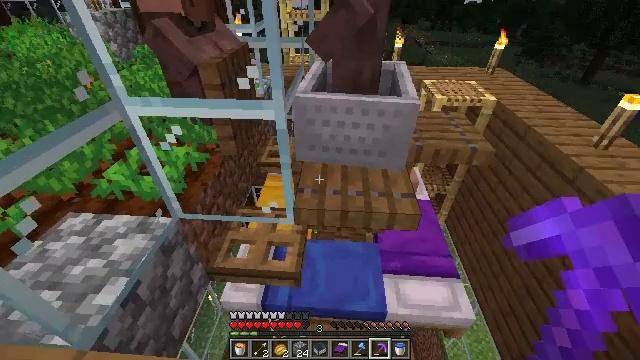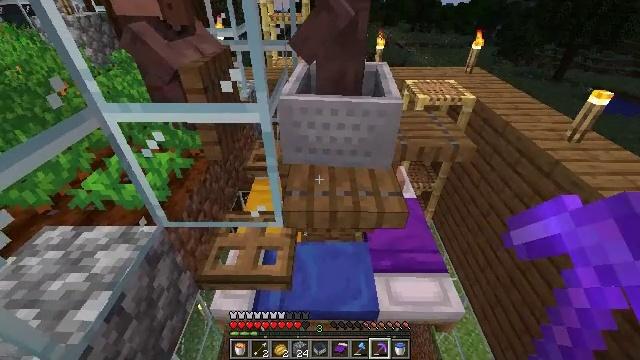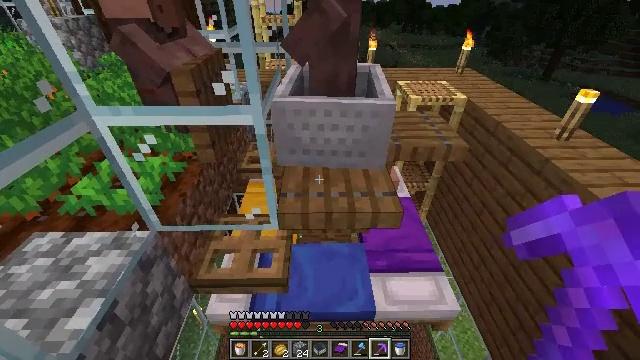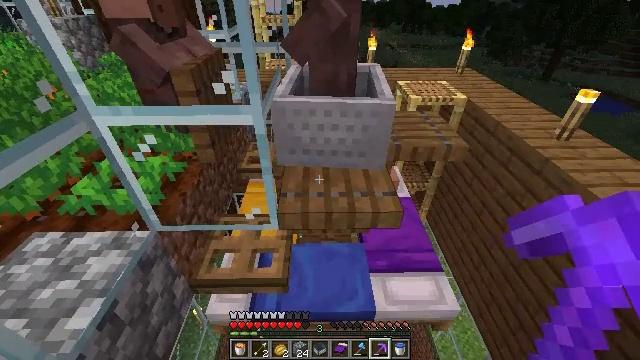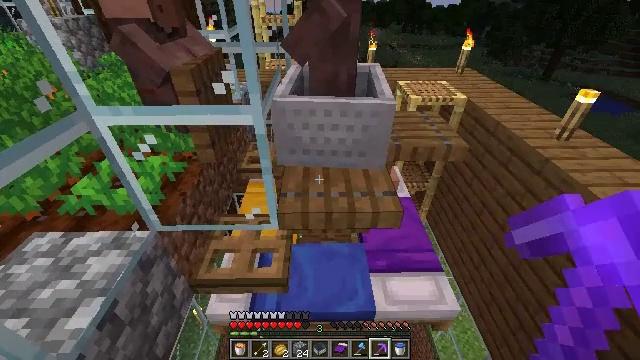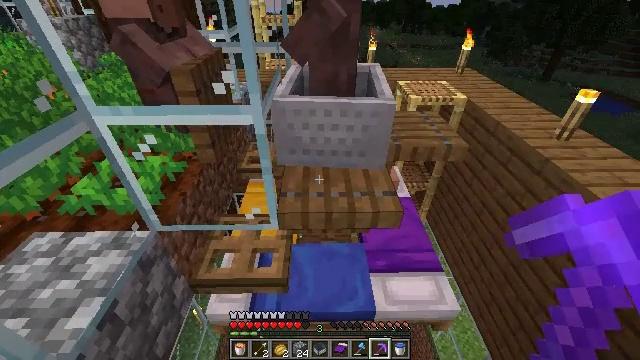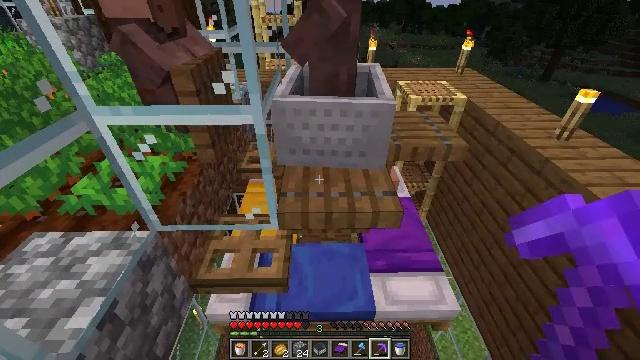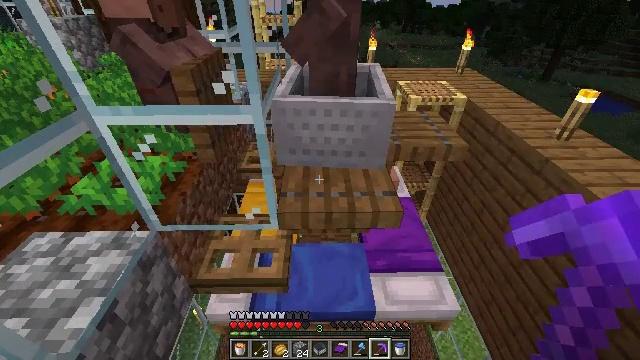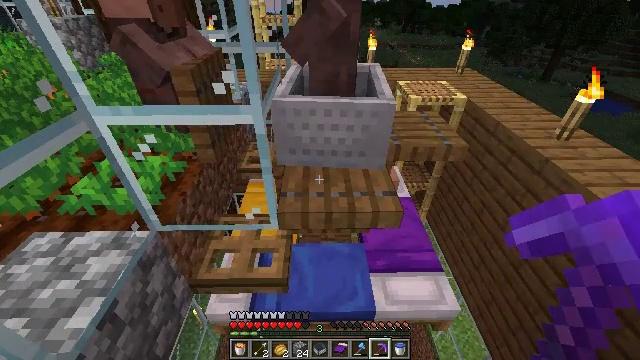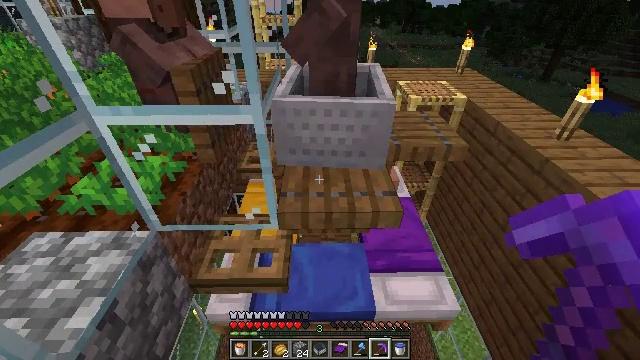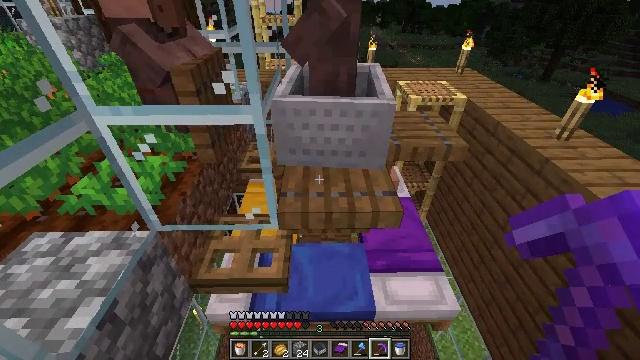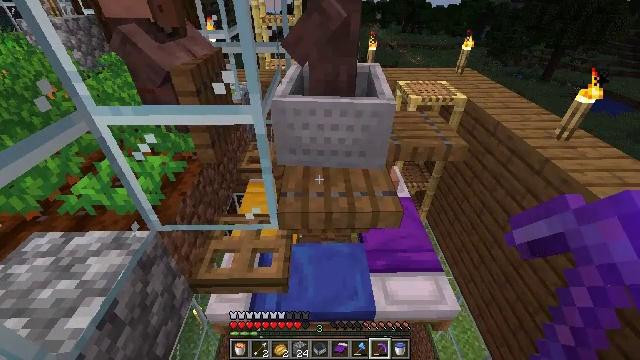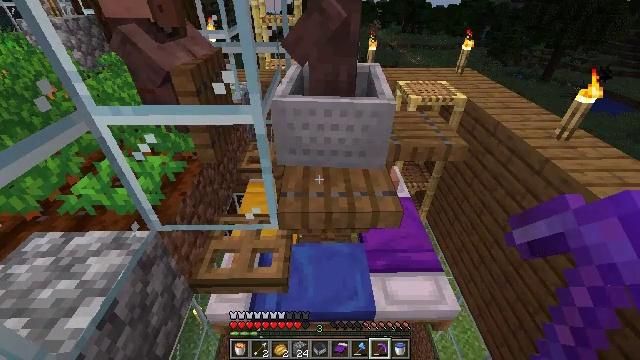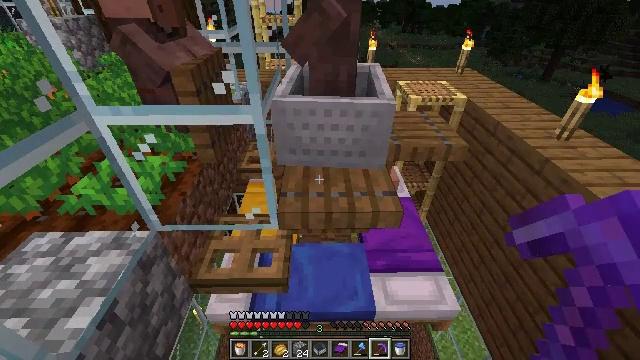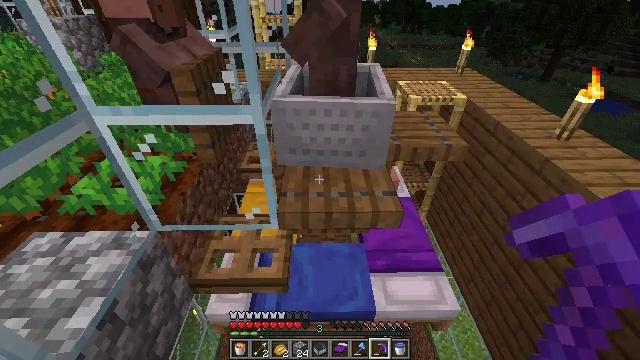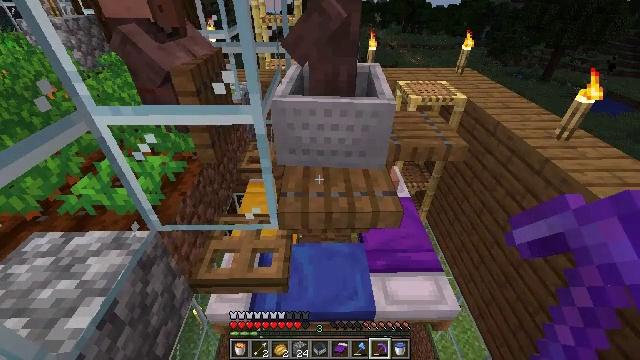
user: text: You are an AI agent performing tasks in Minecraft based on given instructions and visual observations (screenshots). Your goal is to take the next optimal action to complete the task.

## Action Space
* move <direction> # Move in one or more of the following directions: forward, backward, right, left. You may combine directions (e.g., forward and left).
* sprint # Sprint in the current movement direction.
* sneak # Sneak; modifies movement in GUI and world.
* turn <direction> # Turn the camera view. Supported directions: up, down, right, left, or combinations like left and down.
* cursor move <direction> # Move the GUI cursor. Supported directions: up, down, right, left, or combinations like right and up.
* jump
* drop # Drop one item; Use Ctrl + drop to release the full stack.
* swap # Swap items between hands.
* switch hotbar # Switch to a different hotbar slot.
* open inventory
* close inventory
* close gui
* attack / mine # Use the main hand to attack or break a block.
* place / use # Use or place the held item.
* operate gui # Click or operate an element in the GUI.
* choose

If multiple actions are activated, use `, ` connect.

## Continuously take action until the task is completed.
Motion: motion action
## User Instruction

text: Mine cobblestone underground.
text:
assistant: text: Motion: turn right
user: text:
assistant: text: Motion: turn right
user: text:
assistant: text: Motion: no_op
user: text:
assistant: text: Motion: no_op
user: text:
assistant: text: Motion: no_op
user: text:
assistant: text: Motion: no_op
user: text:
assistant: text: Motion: no_op
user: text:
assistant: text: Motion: no_op
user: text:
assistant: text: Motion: no_op
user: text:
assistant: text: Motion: no_op
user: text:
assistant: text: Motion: no_op
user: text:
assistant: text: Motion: no_op
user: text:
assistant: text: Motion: no_op
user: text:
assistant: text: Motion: no_op
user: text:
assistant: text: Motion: no_op
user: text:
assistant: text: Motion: no_op
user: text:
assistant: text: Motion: no_op
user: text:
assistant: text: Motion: no_op
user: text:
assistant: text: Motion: no_op
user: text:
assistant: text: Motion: no_op
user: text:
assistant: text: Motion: no_op
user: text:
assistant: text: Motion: no_op
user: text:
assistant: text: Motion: no_op
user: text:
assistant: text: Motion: no_op
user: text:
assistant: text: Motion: no_op
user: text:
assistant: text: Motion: no_op
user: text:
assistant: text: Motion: move right
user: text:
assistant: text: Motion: move right
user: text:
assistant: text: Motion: no_op
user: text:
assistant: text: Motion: no_op